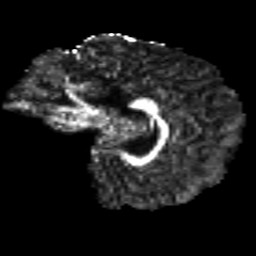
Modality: FA
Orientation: sagittal
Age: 19
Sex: female
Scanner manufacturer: siemens
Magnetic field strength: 3 T
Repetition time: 8.8 s
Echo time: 0.085 s